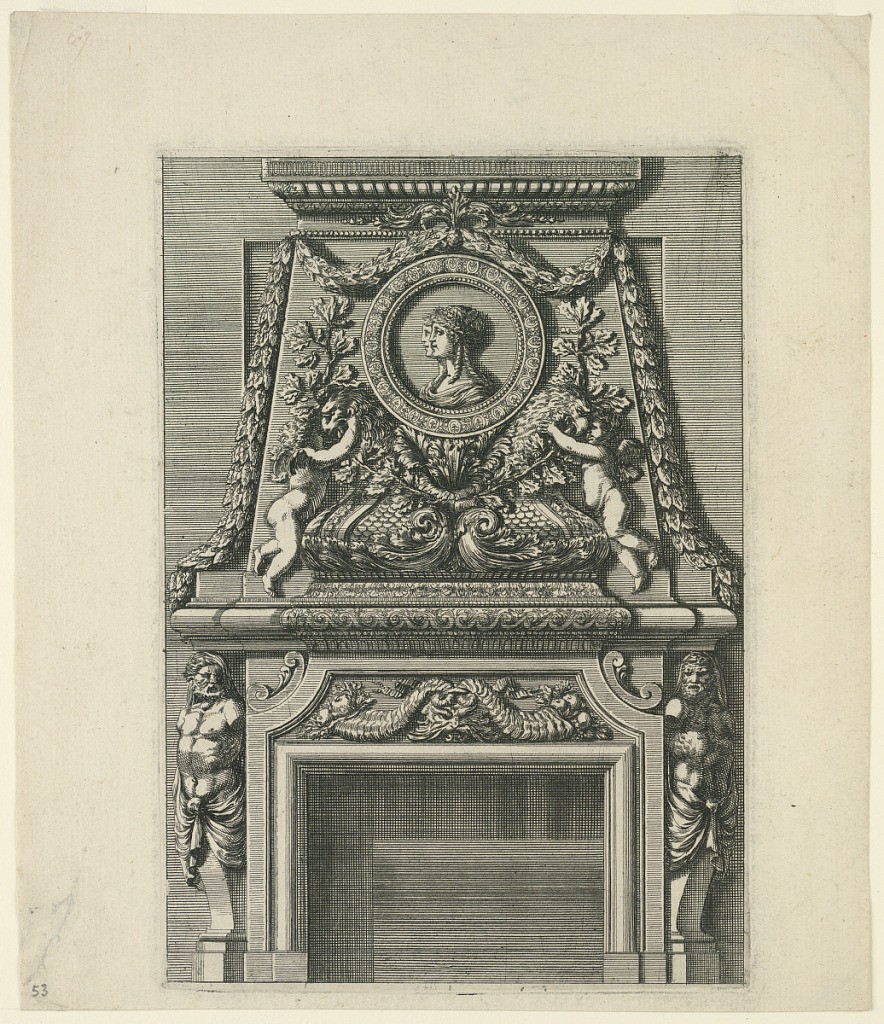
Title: Design for Mantle Piece, from "Cheminées et Lambris"
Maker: Jean Le Pautre, French, 1618–1682
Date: ca. 1670
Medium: Etching on paper
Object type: Print
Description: In the scheme of a couped obelisk before a wall panel. A mask and two cornucopias are shown over the frame of the opening, gaines with armless Atlantis beside it. A medallion with two portraits of women over a pedestal from which the heads of two birds emerge, caressed by putti, and garlands form the decoration of the upper portion.